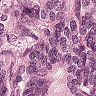
Metastatic tissue present: yes